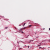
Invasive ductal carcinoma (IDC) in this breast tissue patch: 0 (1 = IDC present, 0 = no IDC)